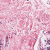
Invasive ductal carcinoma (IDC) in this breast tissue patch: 0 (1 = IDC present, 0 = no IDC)